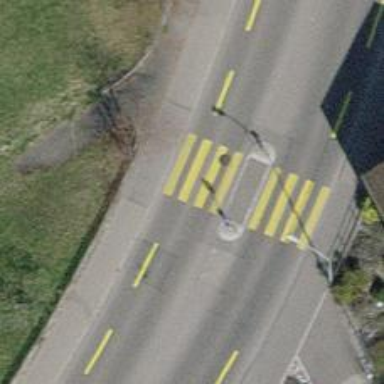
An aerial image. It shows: Zebra crossing with crossing island.